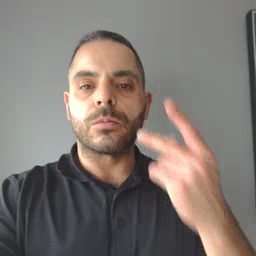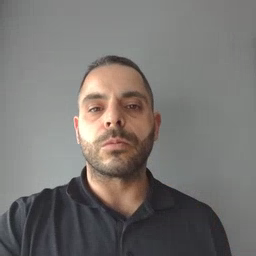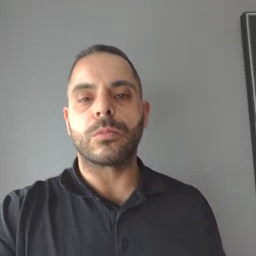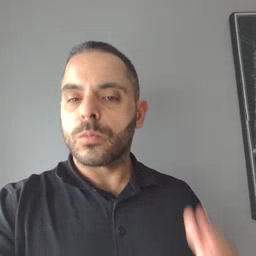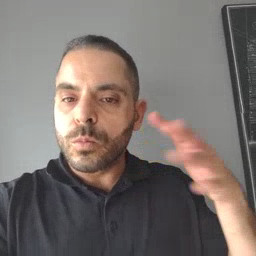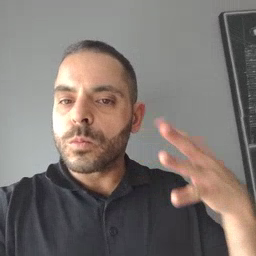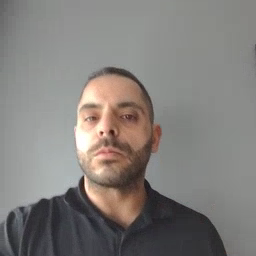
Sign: noisy